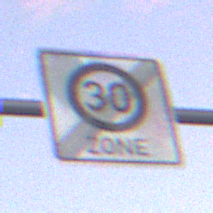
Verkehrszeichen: EndeZone30
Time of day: SunriseSunset
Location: Outdoor (Suburban)
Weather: PartlyCloudy
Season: NotSpecified
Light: Natural